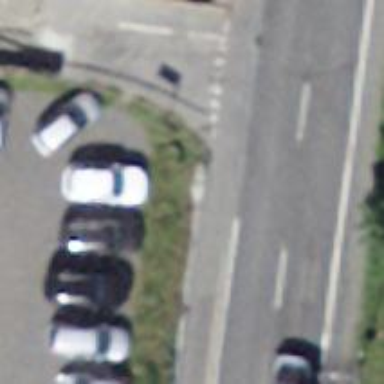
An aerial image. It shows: Kerb serving as barrier.